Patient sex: F
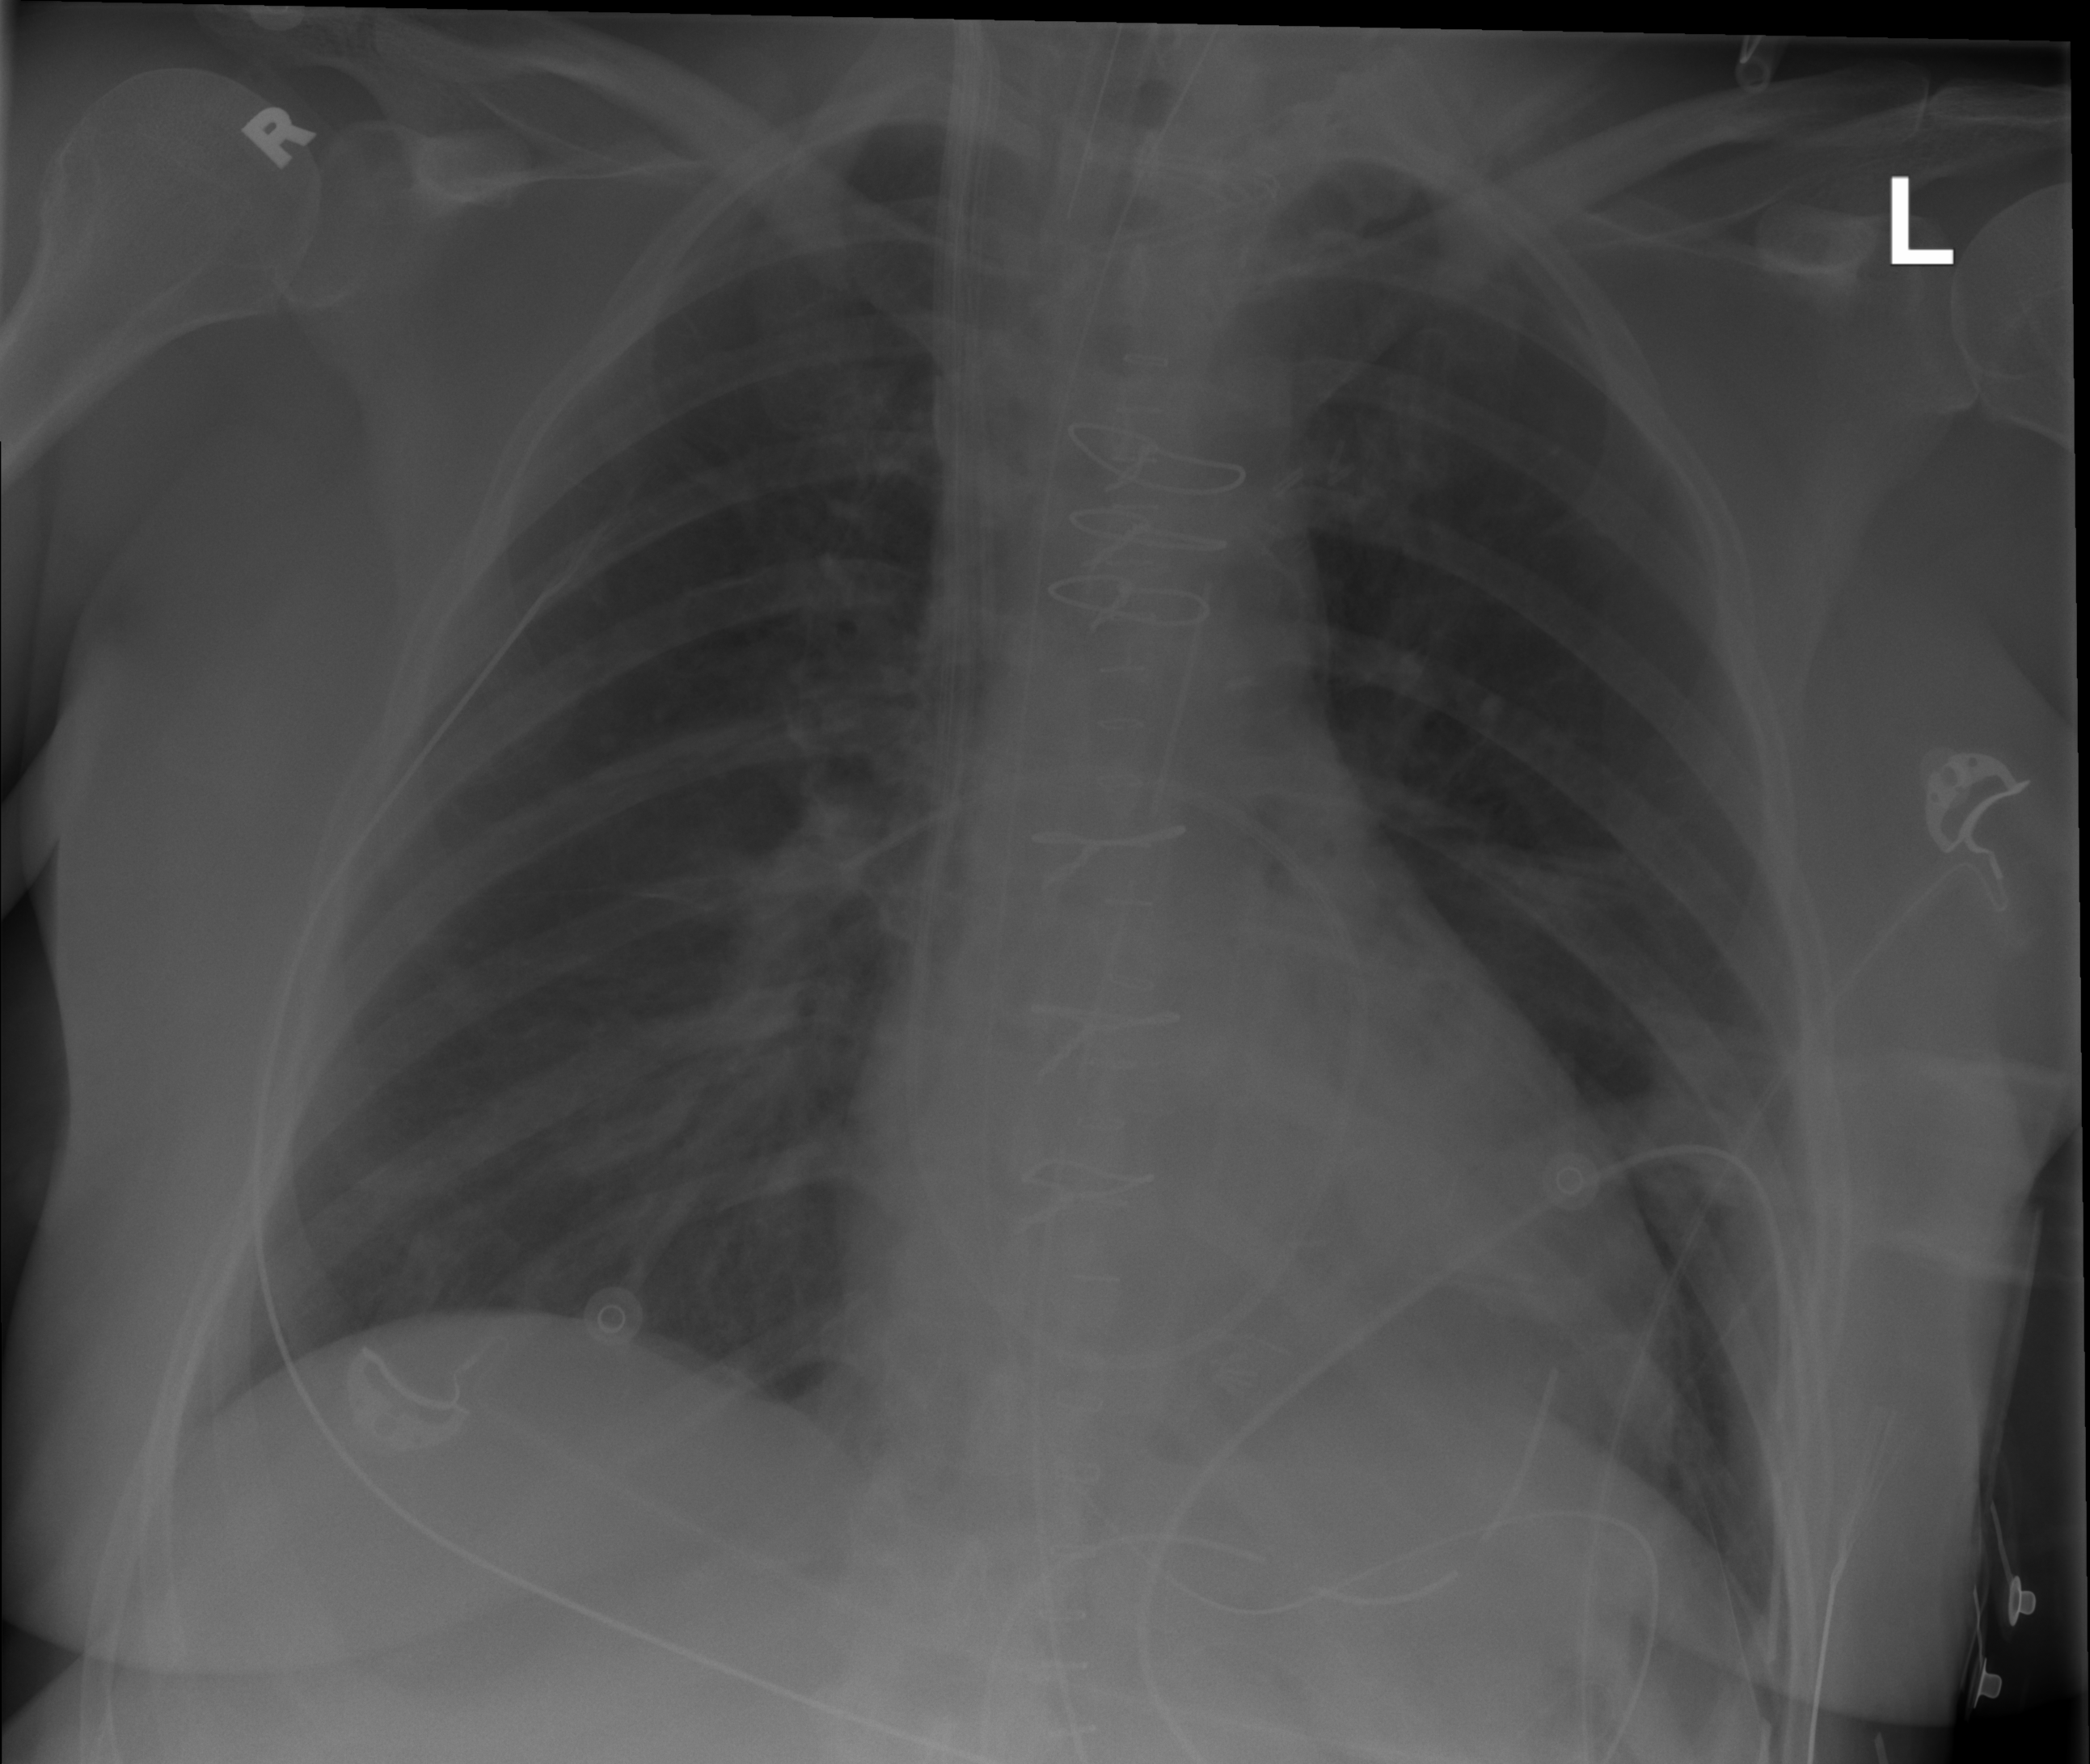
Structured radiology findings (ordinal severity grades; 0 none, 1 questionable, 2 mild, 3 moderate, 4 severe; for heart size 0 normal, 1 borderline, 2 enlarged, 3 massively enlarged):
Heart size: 1
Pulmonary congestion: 0
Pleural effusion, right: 0
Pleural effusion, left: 0
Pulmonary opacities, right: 0
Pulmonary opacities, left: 0
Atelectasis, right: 0
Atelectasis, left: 2